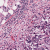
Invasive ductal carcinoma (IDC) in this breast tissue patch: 1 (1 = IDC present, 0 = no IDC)